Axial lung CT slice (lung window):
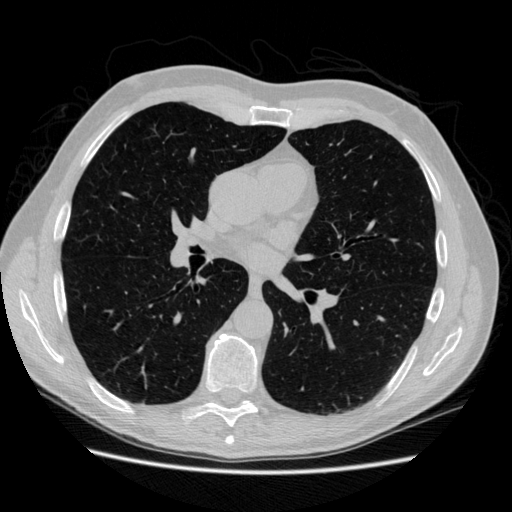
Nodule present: no